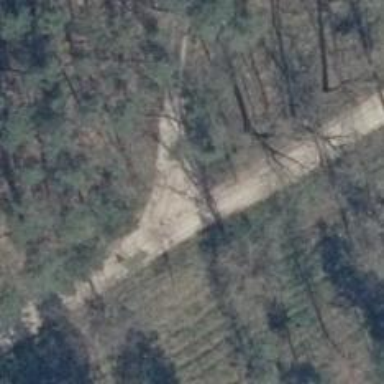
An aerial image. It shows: Sandy track road with grade4 tracktype.